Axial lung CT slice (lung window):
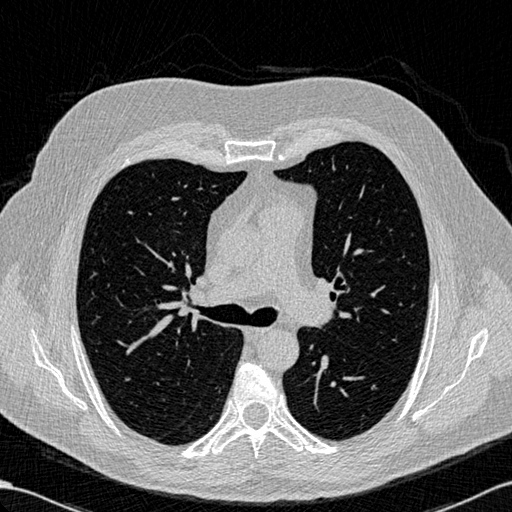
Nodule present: no